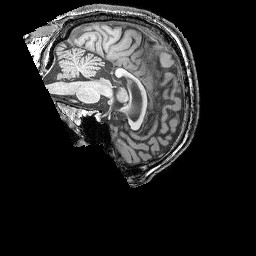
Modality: T1w
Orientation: sagittal
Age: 53
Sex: male
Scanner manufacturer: siemens
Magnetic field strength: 3 T
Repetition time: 2.25 s
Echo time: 0.00411 s